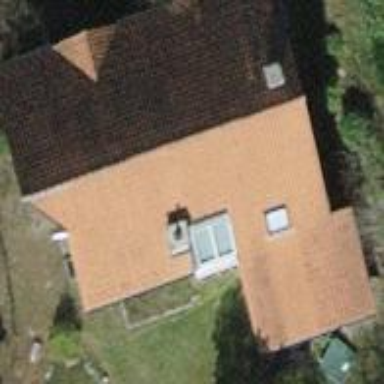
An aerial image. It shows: Building with tiled roof.